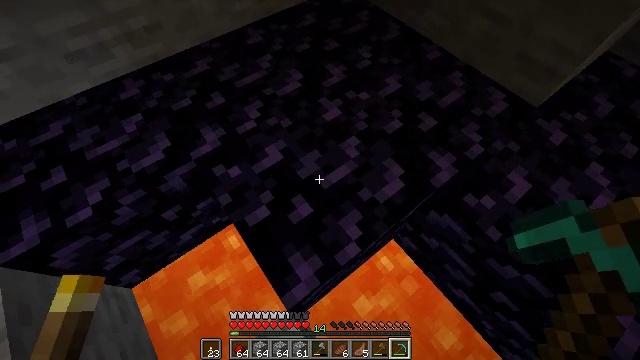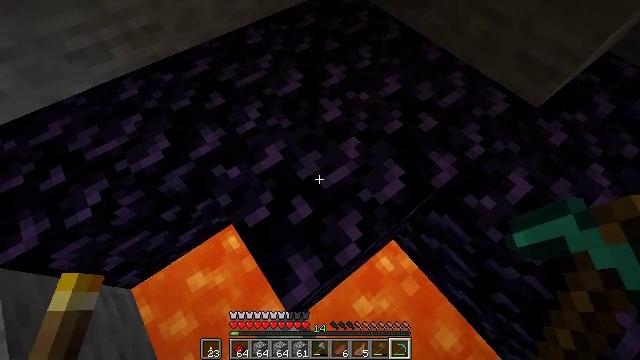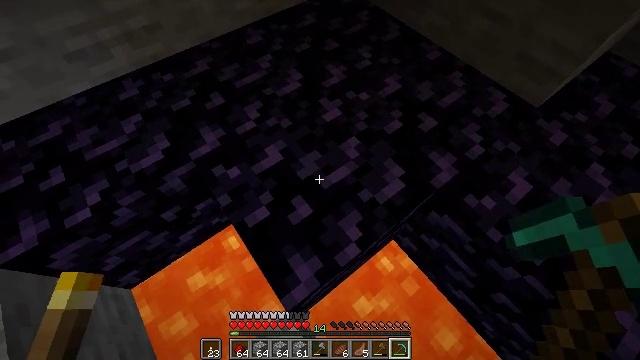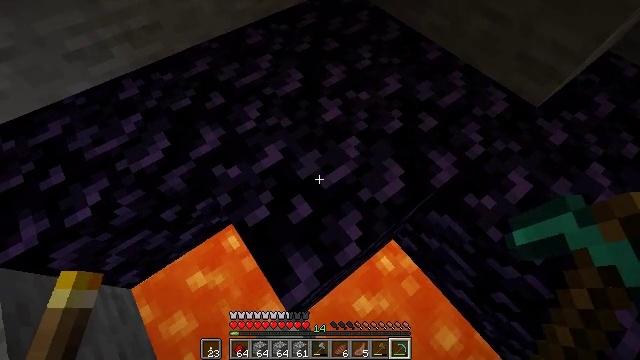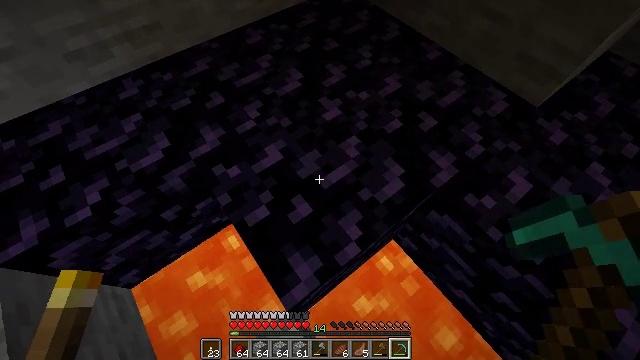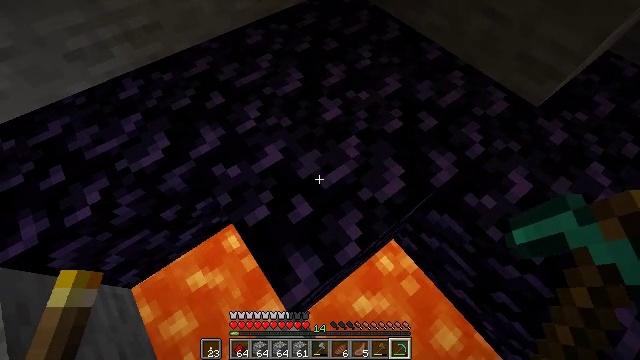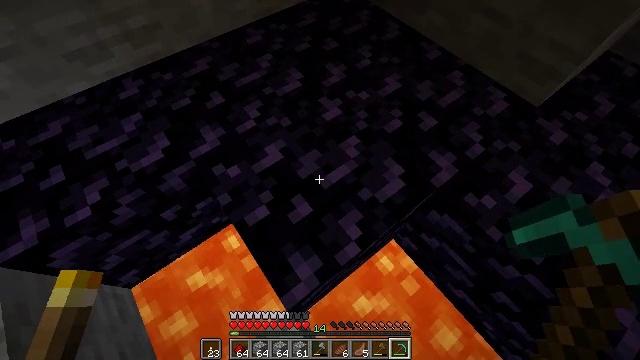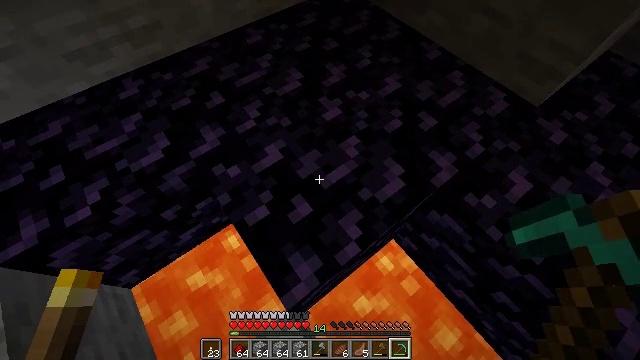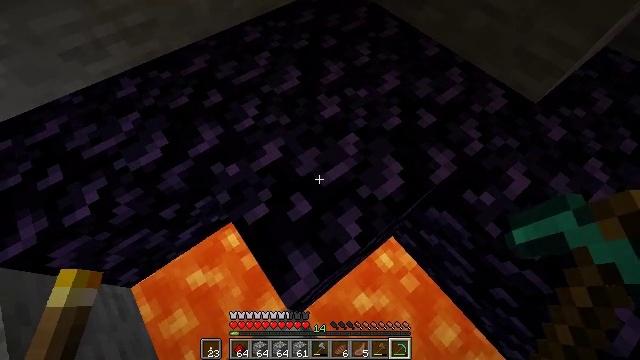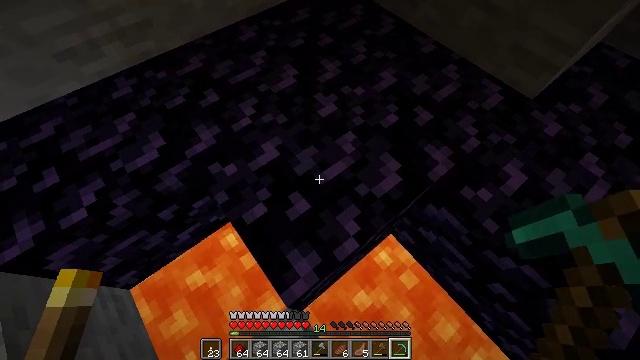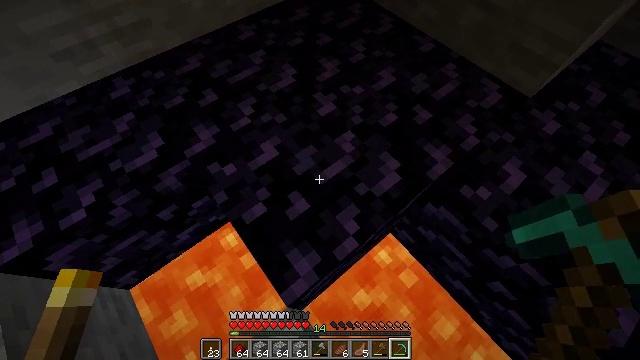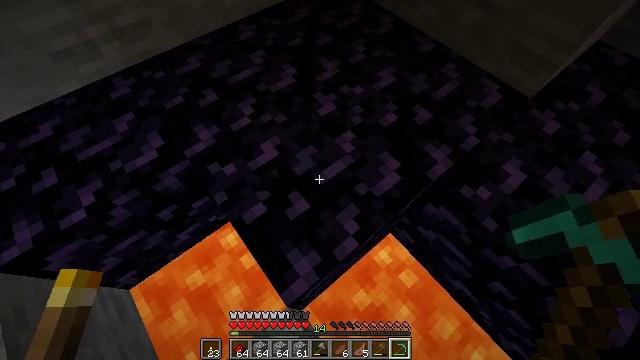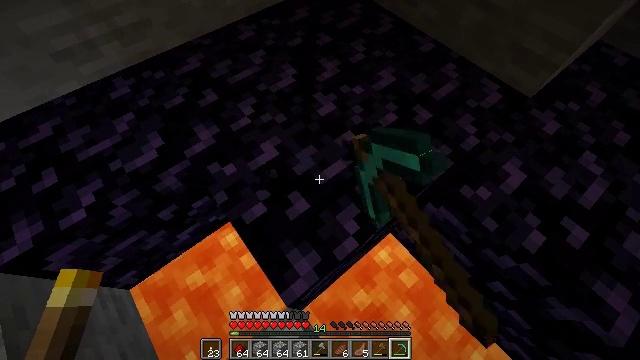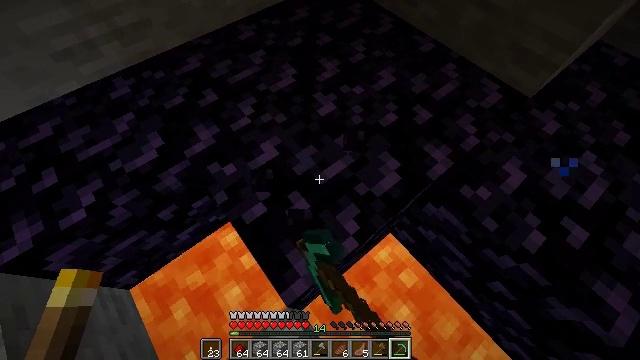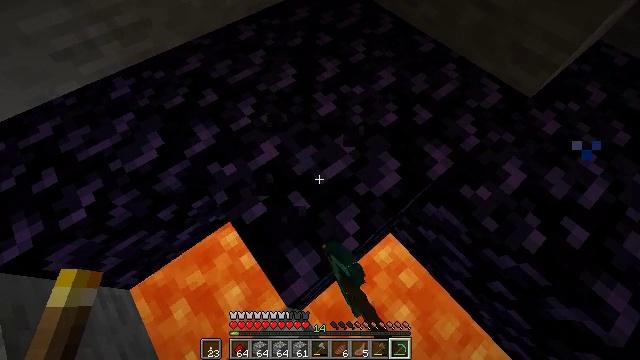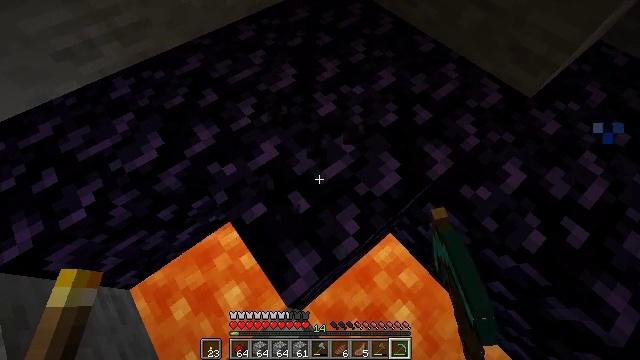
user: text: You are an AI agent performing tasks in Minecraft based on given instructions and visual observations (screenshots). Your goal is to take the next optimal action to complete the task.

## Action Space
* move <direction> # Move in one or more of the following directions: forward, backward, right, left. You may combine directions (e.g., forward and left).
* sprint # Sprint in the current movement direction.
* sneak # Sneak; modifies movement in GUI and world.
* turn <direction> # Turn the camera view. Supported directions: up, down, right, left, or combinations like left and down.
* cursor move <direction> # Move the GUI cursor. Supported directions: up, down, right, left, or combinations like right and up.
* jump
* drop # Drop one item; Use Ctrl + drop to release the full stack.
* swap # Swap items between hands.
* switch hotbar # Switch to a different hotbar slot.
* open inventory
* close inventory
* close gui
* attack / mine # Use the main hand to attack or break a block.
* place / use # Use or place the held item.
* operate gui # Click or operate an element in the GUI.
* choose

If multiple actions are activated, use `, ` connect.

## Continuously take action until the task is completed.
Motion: motion action
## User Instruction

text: Break the obsidian using a diamond or netherite pickaxe.
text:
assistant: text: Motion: sneak
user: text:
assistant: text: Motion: sneak
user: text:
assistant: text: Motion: sneak
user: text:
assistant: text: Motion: sneak
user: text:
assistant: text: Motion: sneak
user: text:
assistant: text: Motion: sneak
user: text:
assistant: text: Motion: sneak
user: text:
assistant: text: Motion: sneak
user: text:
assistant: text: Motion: sneak
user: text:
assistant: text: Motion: sneak
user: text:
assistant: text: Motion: sneak, attack / mine
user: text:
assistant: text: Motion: sneak, attack / mine
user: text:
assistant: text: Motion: sneak, attack / mine
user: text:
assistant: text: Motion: sneak, attack / mine
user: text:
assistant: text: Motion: sneak, attack / mine
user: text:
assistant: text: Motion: sneak, attack / mine
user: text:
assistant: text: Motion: sneak, attack / mine
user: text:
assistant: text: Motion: sneak, attack / mine
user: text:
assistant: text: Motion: sneak, attack / mine
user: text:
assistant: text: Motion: sneak, attack / mine
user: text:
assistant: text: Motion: sneak, attack / mine
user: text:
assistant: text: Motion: sneak, attack / mine
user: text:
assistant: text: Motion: sneak, attack / mine
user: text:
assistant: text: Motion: sneak, attack / mine
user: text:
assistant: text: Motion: sneak, attack / mine
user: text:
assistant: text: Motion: sneak, attack / mine
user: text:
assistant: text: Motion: sneak, attack / mine
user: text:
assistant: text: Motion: sneak, attack / mine
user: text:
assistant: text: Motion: sneak, attack / mine
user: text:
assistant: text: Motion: sneak, attack / mine